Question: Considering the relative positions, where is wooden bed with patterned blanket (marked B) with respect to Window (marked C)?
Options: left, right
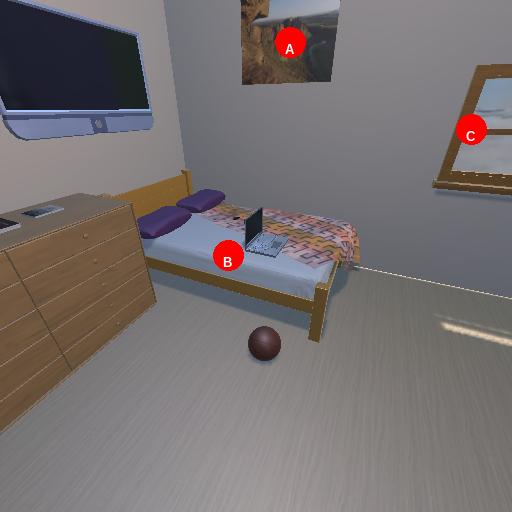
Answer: left